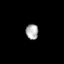
Tissue: prostate
Cell type: T cells
Senescence score: 0.7627
Nuclear area (px): 187
Mean DAPI intensity: 172.561